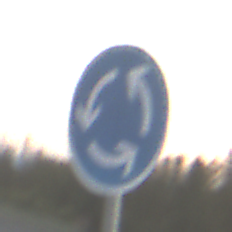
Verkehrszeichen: Kreisverkehr
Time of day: SunriseSunset
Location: Outdoor (Nature)
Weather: PartlyCloudy
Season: NotSpecified
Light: Natural